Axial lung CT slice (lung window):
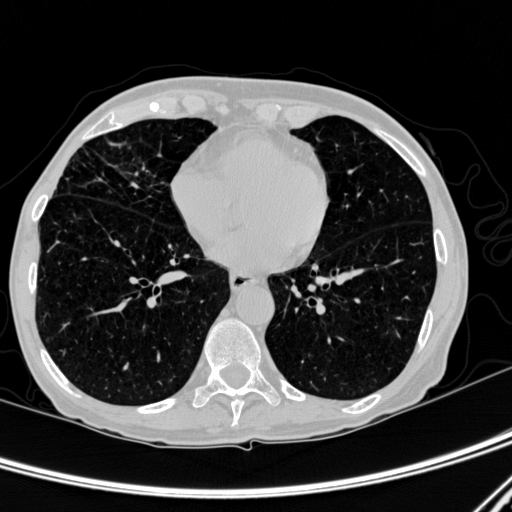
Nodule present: no